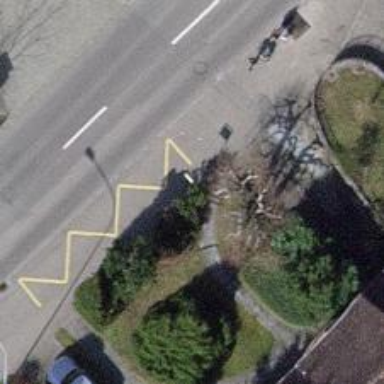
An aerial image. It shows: Bus stop with platform for public transport.